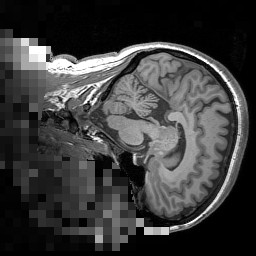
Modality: T1w
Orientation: sagittal
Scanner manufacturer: siemens
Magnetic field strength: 3 T
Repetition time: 1.5 s
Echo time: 0.00291 s